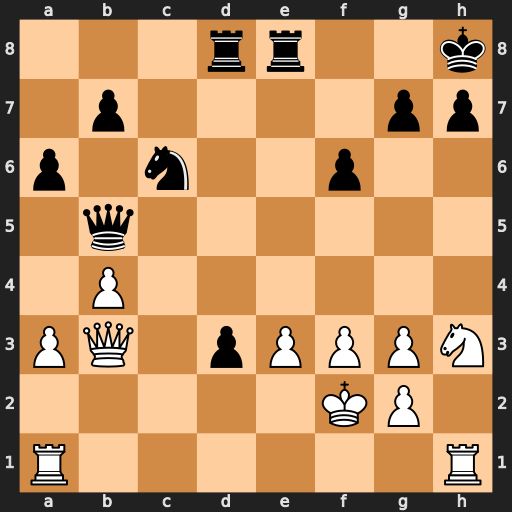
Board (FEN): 3rr2k/1p4pp/p1n2p2/1q6/1P6/PQ1pPPPN/5KP1/R6R
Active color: w
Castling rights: -
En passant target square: -
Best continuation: Nf4 h6 Ng6+ Kh7 Rxh6+ Kxh6 Nf4